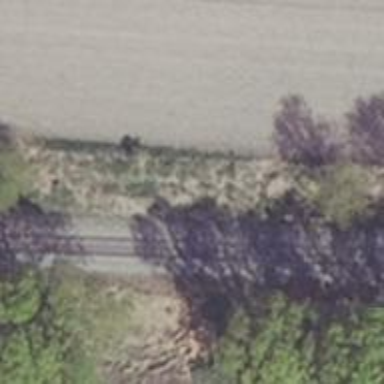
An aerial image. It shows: Row of deciduous broadleaved trees.